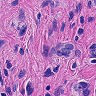
Metastatic tissue present: yes